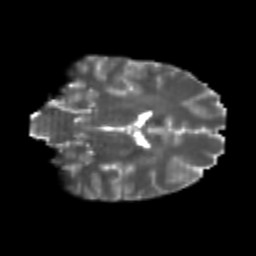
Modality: T2w
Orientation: coronal
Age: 23
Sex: male
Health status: healthy
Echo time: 0.074 s